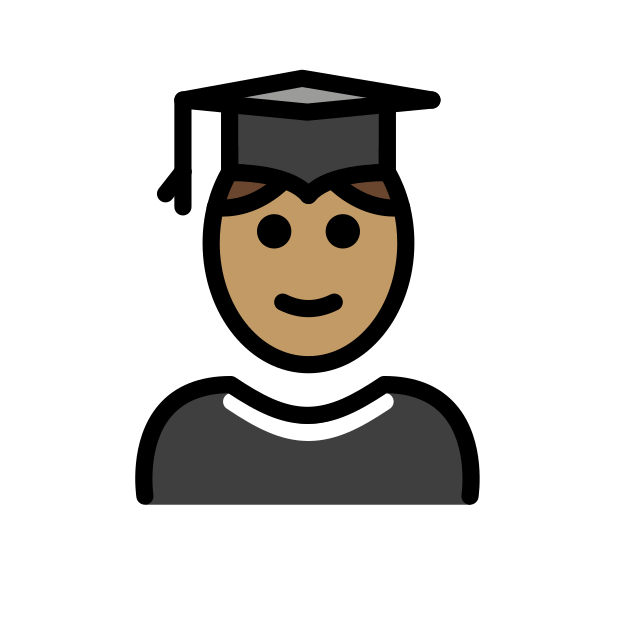
man student: medium skin tone